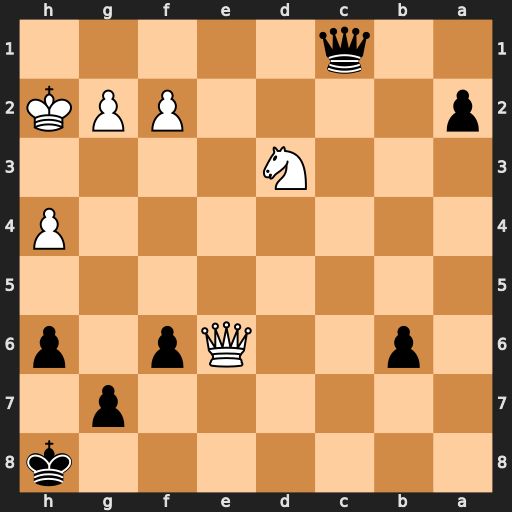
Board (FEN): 7k/6p1/1p2Qp1p/8/7P/3N4/p4PPK/2q5
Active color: b
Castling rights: -
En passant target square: -
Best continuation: Qc7+ g3 a1=Q